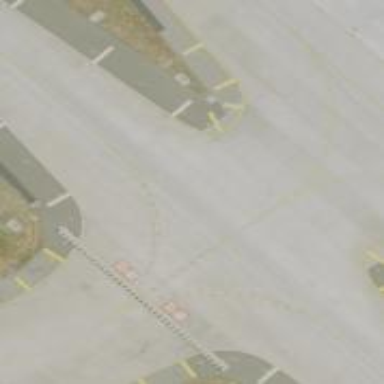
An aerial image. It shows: Image of taxiway at airport.